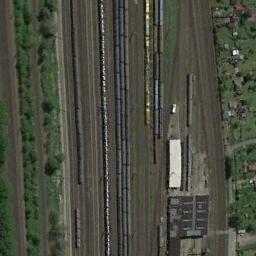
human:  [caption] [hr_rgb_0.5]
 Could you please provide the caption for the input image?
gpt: Many trees are beside the railway .

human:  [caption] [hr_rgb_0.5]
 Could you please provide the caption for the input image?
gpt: There are dozens of parallel railway lines here .

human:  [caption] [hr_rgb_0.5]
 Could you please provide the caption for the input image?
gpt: The railway is next to some trees and grass .

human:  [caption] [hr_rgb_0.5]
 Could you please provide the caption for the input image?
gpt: These railways have some trains on the tracks and some buildings are between the railways .

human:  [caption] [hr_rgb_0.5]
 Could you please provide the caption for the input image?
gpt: There are some green bushes beside the railway with some black trains .